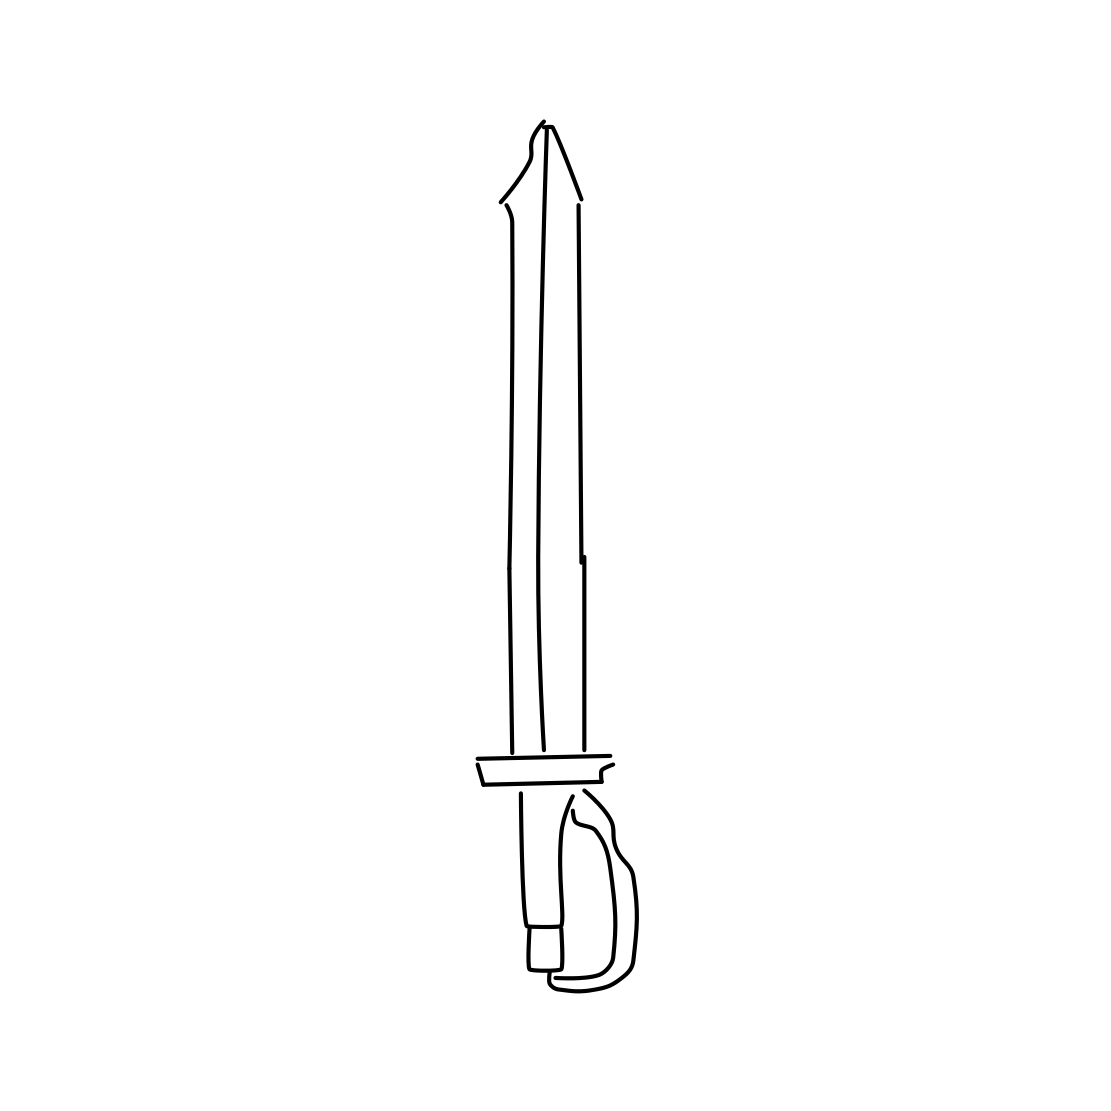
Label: sword